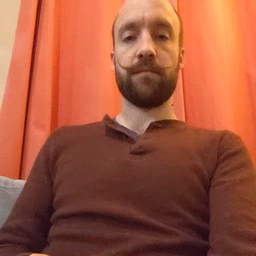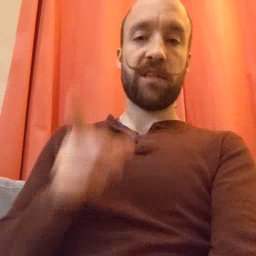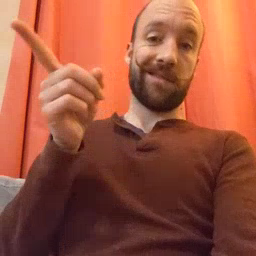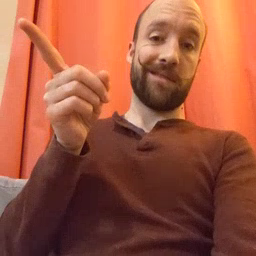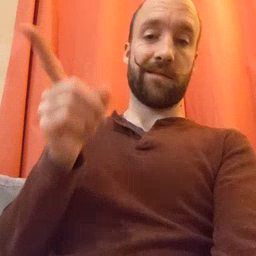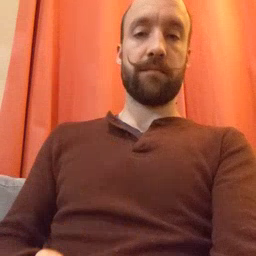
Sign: hesheit